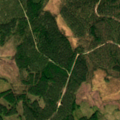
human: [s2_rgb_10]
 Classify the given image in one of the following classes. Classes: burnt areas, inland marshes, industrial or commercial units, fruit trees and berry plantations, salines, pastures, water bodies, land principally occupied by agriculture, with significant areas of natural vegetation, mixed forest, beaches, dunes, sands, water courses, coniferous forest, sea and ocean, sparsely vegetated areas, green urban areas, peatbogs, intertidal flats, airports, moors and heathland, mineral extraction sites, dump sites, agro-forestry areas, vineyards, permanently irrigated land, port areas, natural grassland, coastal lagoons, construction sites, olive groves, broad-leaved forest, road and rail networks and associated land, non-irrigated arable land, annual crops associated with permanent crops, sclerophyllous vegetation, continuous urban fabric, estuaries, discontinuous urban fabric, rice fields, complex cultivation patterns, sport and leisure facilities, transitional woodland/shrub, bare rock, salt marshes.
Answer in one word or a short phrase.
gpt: coniferous forest, mixed forest, transitional woodland/shrub